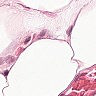
Metastatic tissue present: no